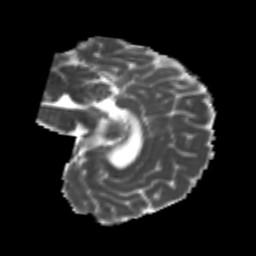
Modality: MD
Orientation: sagittal
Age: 21
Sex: female
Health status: healthy
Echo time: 0.074 s